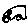
Label: car